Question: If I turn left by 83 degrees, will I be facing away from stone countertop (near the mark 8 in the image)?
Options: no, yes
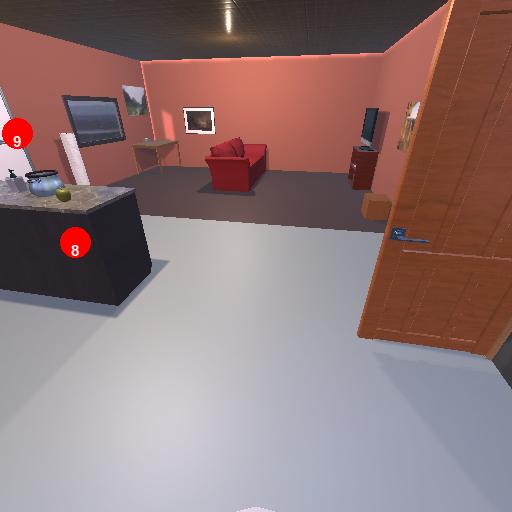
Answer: no